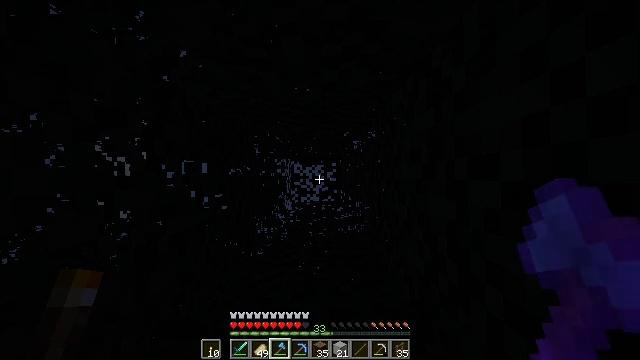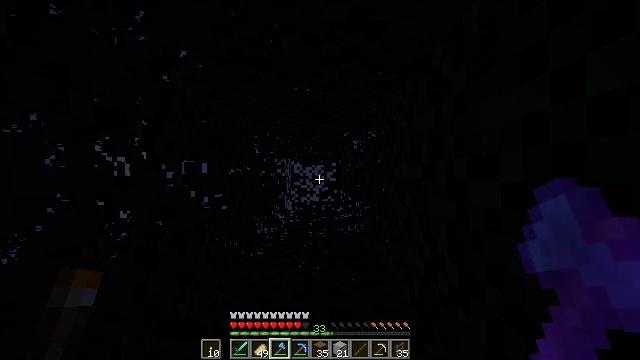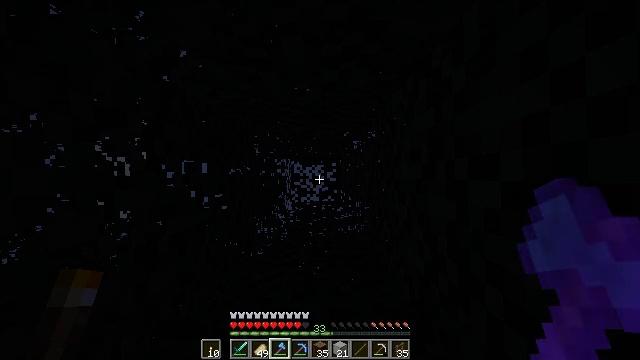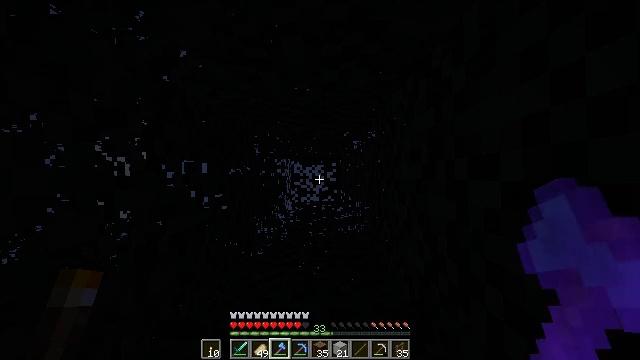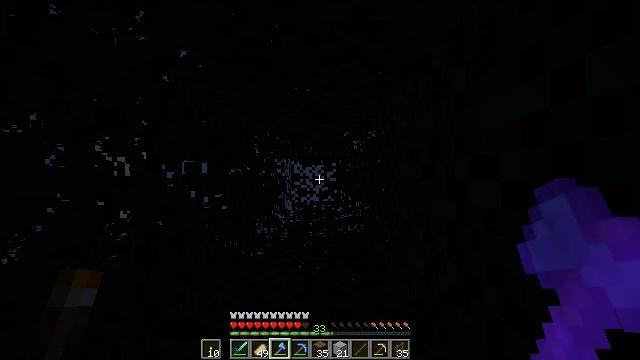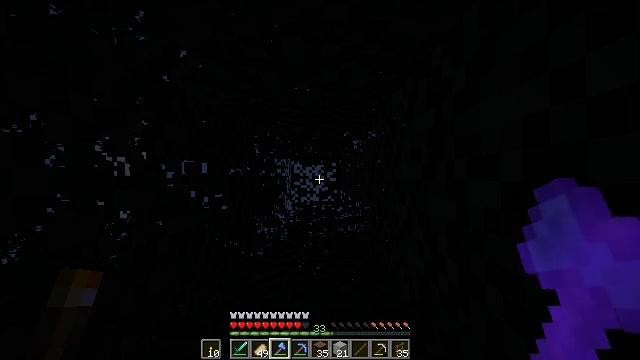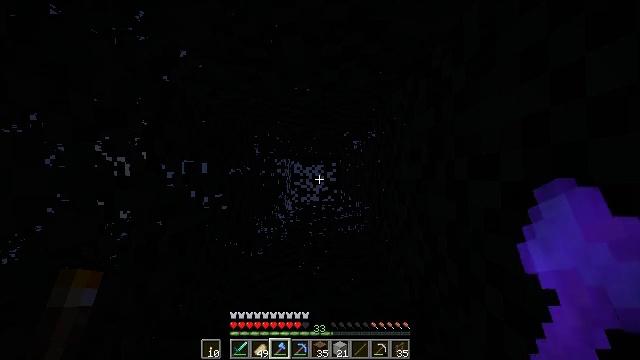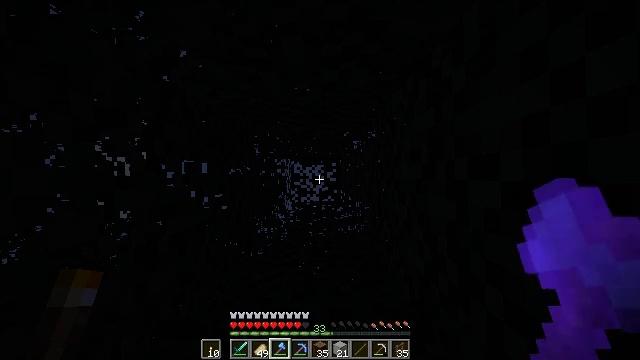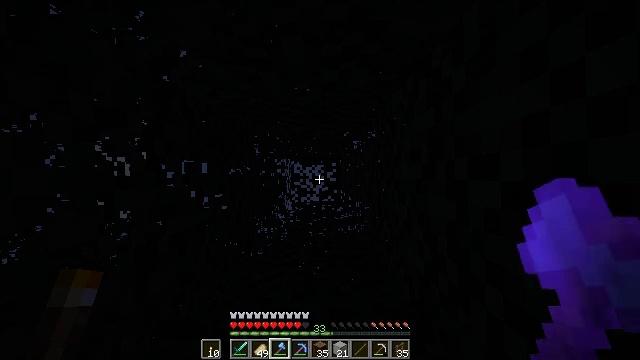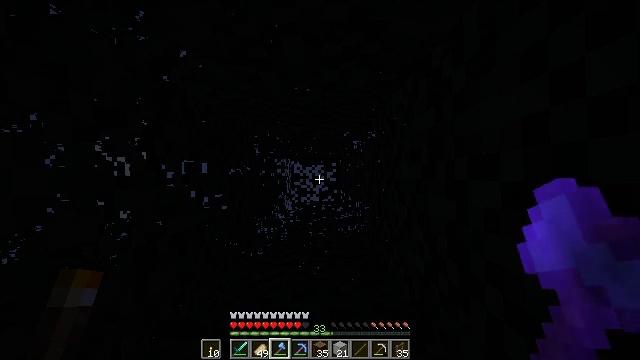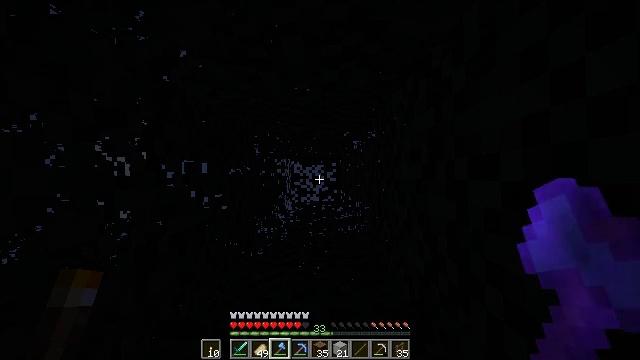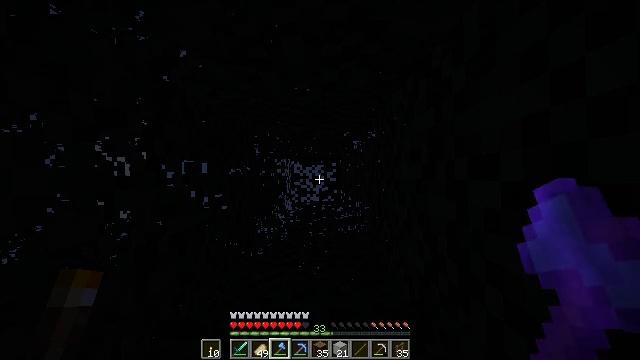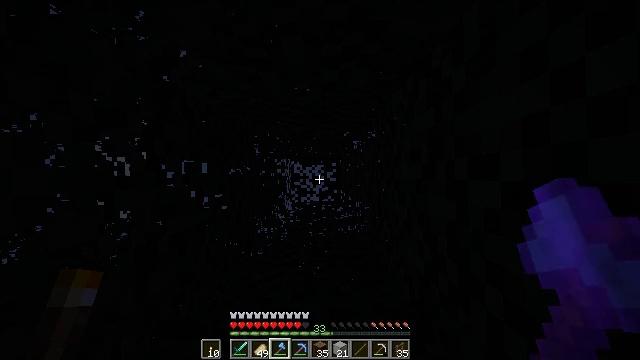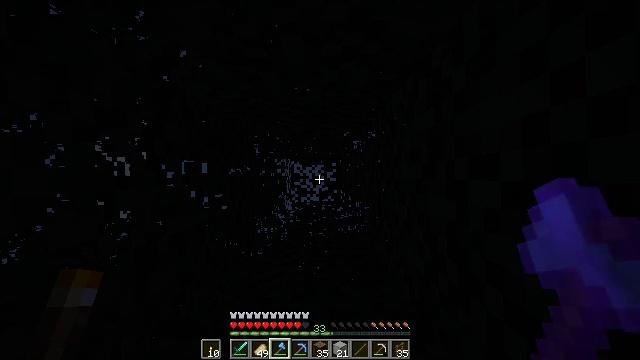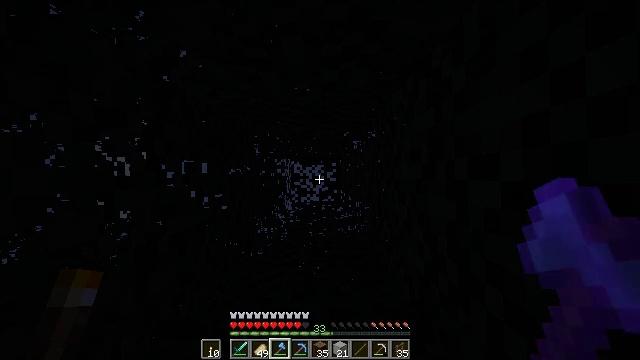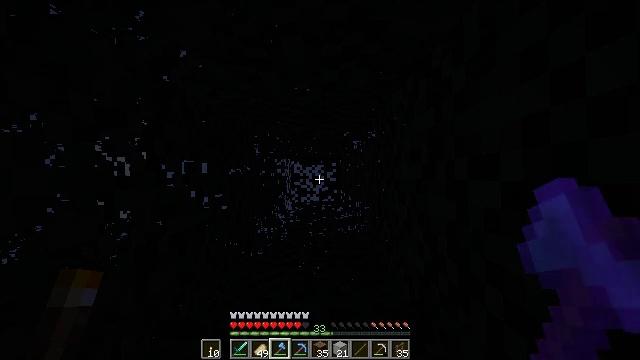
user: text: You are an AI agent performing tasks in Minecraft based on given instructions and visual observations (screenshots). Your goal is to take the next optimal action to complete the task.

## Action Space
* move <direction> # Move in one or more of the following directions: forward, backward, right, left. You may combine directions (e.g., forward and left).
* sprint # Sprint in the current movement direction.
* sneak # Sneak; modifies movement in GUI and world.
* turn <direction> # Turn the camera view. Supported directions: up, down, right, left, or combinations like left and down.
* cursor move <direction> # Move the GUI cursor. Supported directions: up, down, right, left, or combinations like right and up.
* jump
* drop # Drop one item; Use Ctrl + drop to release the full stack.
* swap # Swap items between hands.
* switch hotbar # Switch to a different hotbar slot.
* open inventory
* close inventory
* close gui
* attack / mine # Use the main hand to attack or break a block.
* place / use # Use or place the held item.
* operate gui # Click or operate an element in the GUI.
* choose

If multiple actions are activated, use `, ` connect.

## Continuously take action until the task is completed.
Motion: motion action
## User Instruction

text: Collect the brown bed for later use.
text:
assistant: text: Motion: no_op
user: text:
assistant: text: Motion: no_op
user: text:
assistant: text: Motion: no_op
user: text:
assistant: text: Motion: no_op
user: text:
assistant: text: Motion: no_op
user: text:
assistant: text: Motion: no_op
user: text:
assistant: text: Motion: no_op
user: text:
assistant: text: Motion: no_op
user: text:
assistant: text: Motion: no_op
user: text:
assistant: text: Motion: no_op
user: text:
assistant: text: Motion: no_op
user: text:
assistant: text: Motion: no_op
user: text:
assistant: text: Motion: no_op
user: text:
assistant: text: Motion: no_op
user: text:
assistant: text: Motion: no_op
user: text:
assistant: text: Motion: no_op
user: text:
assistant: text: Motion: no_op
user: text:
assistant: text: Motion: no_op
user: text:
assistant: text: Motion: no_op
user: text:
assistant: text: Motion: no_op
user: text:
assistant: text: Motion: no_op
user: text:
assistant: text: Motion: no_op
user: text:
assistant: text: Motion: no_op
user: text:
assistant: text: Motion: no_op
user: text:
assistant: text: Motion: no_op
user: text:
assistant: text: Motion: no_op
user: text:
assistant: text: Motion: no_op
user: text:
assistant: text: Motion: no_op
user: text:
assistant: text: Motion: no_op
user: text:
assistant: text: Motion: no_op